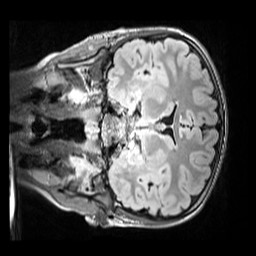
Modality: FLAIR
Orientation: coronal
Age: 12
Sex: male
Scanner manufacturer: siemens
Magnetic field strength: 3 T
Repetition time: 5 s
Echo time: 0.388 s